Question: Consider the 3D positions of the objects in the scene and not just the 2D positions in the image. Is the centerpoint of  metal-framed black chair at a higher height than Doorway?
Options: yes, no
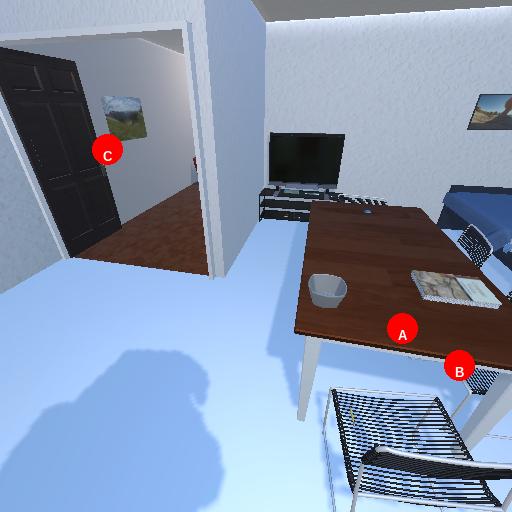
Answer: yes